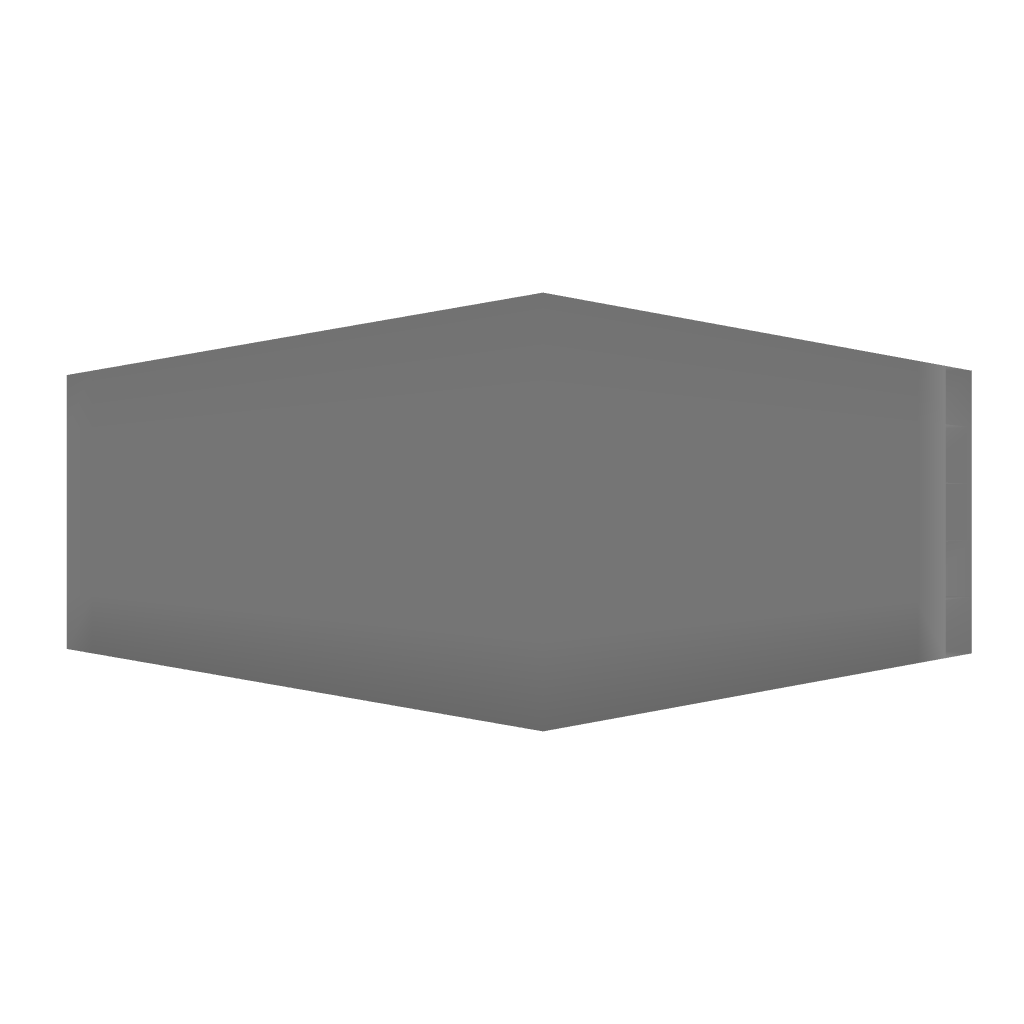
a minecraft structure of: Double 2 Ground Piston Door bad low quality